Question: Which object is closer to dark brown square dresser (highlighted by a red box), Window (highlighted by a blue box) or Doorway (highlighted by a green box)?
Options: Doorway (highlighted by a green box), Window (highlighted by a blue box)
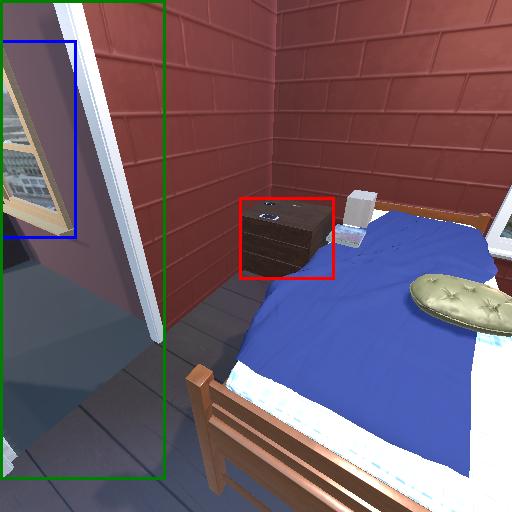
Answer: Doorway (highlighted by a green box)